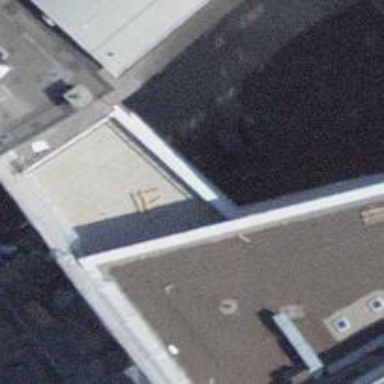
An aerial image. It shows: Path leading through building passage tunnel.